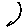
Label: moon